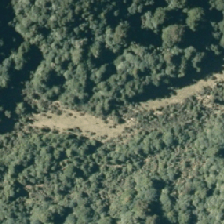
Land cover: low_producing_grassland